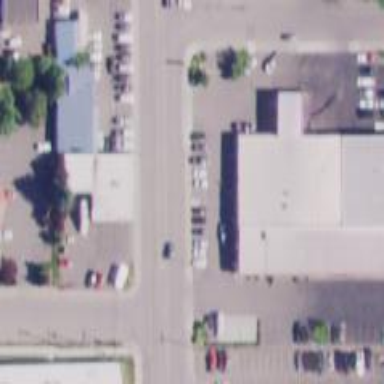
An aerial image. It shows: Retail building that houses tire shop.